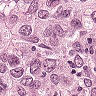
Metastatic tissue present: yes